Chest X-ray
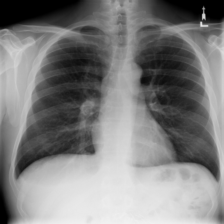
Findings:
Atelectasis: negative
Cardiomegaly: negative
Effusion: negative
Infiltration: negative
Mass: negative
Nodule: negative
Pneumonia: negative
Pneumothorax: negative
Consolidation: negative
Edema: negative
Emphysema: negative
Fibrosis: negative
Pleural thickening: negative
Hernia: negative